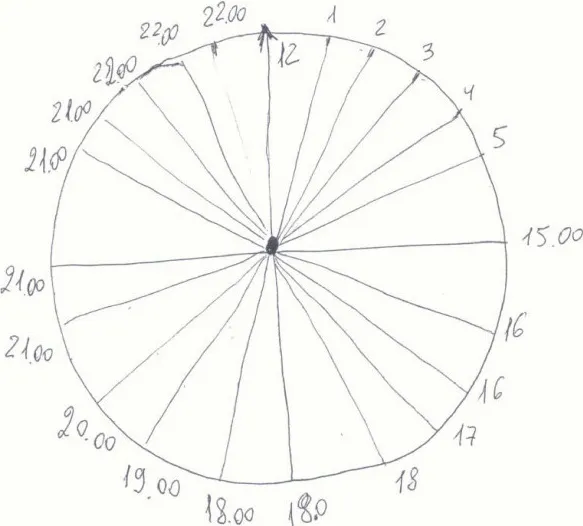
Clock drawing test.
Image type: chart (chart)